Interaction volume radius: 5 \u00c5
Interaction volume height: 15 \u00c5
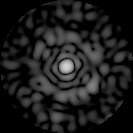
Disorder parameter: 0.8581